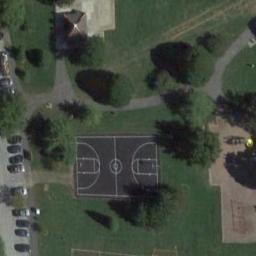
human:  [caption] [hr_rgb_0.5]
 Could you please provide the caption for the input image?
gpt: There are three basketball courts in the middle of grass next to some cars .

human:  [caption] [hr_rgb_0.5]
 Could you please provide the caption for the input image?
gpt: The basketball court on the lawn is surrounded by the trees,With a parking lot nearby .

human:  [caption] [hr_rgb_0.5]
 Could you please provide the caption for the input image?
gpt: A basketball court on the lawn with some trees and a parking lot beside .

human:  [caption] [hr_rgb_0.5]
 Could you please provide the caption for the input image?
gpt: The basketball court is surrounded by several big trees .

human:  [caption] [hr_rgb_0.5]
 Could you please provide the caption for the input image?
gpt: Many trees are near the basketball court .